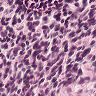
Metastatic tissue present: no